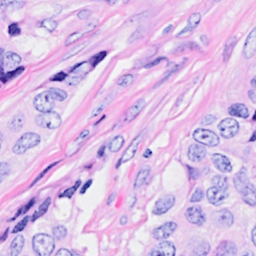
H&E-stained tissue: Breast